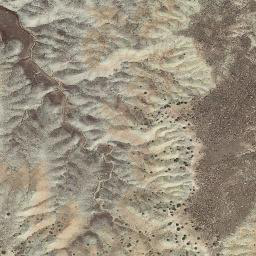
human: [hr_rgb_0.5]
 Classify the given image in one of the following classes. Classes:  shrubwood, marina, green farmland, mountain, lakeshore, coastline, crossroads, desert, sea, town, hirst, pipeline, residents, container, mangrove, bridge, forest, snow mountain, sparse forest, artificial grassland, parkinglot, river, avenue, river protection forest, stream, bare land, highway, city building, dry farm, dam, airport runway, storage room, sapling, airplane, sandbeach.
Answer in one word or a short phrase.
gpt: mountain